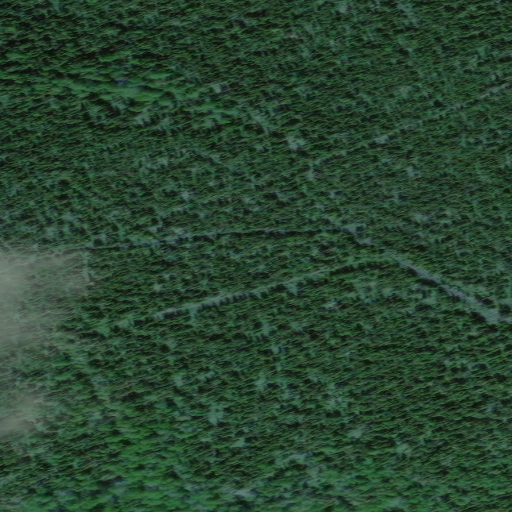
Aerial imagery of mountain in Alaska named Tungsten Hill containing only unknown